Interaction volume radius: 5 \u00c5
Interaction volume height: 20 \u00c5
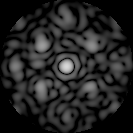
Disorder parameter: 0.5158